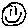
Label: smiley face